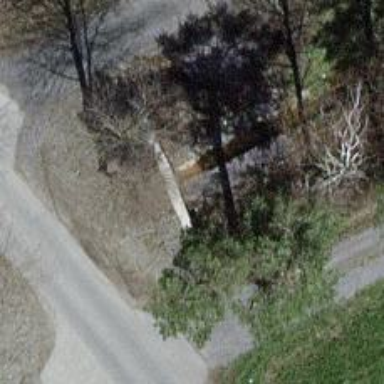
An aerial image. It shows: Drain passing through tunnel.